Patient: sex M, age 36
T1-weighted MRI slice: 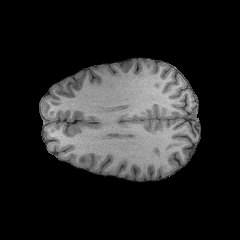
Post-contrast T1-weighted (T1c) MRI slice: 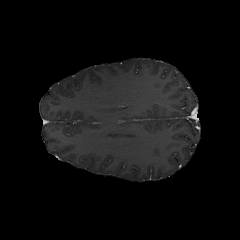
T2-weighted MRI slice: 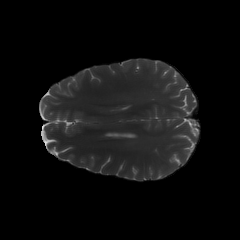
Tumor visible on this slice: no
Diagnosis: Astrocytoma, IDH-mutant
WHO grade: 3